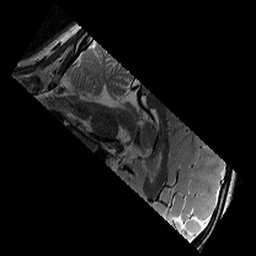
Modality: T2w
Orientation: sagittal
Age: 11
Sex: female
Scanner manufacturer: siemens
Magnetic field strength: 3 T
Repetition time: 9.23 s
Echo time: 0.067 s